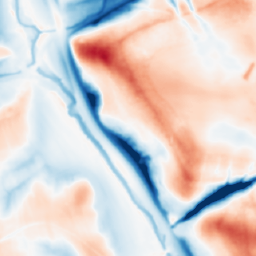
Category: multiscale
Decomposition family: dog_multiscale
Decomposition parameters: sigma_ratio: 1.6
n_scales: 6
base_sigma: 1
Upsampling method: nearest
Upsampling parameters: scale: 2
Upsampling scale: 2